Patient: sex M, age 43
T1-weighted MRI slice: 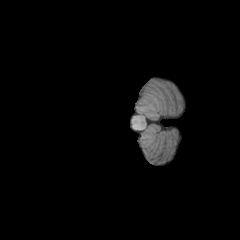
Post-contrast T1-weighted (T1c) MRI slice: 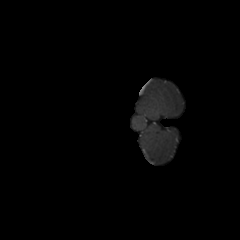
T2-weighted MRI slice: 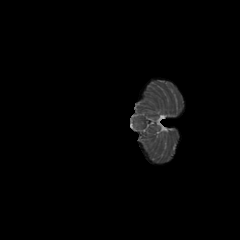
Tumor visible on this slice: no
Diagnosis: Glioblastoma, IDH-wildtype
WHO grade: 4